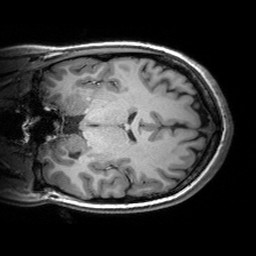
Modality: T1w
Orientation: coronal
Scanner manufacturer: siemens
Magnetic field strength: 3 T
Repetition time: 2.53 s
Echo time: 0.00299 s